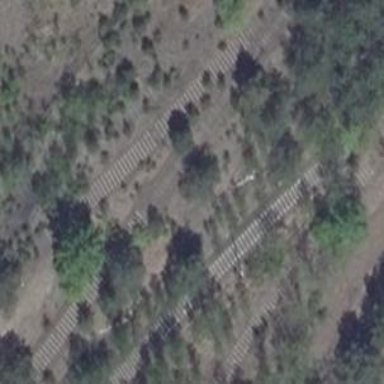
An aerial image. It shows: Abandoned railway.